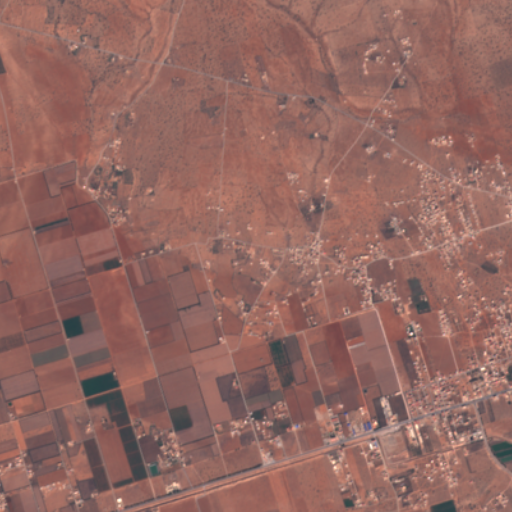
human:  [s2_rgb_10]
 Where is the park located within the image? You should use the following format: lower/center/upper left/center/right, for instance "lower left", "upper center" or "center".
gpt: The park is located in the lower right of the image.
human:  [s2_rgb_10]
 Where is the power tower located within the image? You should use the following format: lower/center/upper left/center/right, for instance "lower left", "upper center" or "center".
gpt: The power tower is located in the upper of the image.
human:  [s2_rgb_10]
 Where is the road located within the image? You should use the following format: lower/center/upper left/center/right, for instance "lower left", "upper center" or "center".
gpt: There is no road in the image.